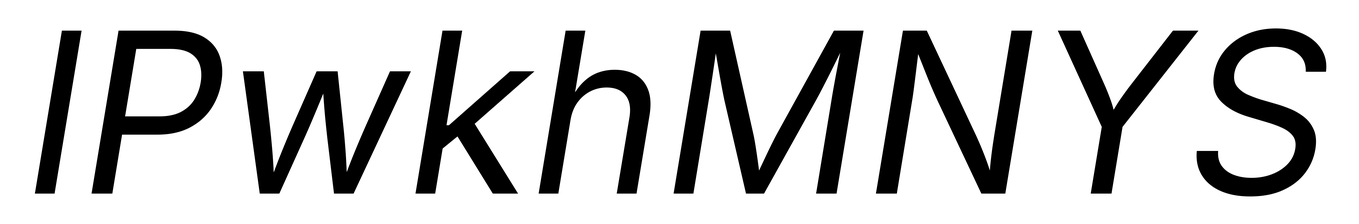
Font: Inter-Italic_Italic